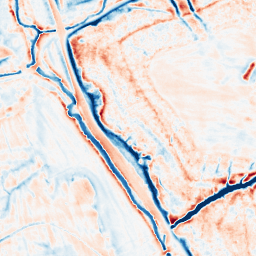
Category: multiscale
Decomposition family: dog_multiscale
Decomposition parameters: sigma_ratio: 2
n_scales: 3
base_sigma: 0.5
Upsampling method: cubic_catmull_rom
Upsampling parameters: scale: 4
Upsampling scale: 4